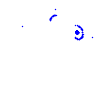
Particle: electron